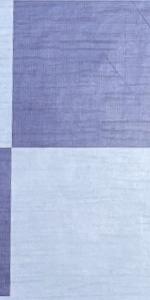
Label: Empty